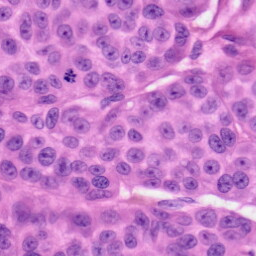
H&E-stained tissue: Skin